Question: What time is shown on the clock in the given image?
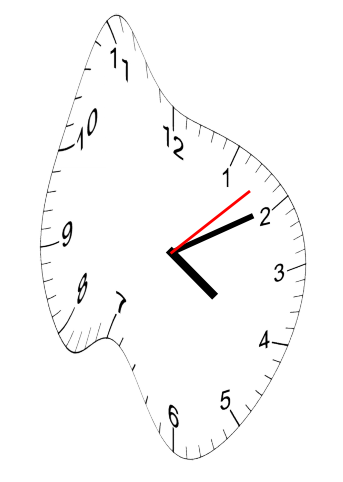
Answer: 04:10:08